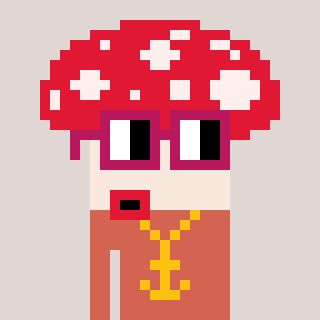
a pixel art character with square dark red glasses, a mushroom-shaped head and a peachy-colored body on a warm background